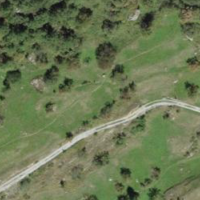
EUNIS habitat code: 23
Species observed at this site:
Marmota marmota
Carduus defloratus
Prunus padus
Lathyrus sylvestris
Hippocrepis comosa
Scaeva pyrastri
Sedum album
Euphorbia cyparissias
Thymelicus sylvestris